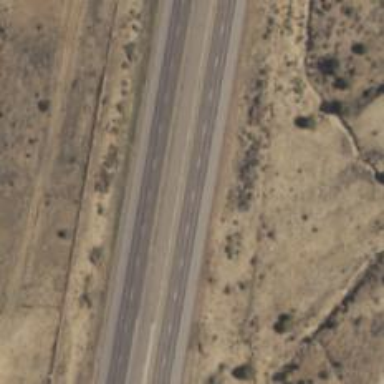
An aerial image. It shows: Trunk highway with expressway features.